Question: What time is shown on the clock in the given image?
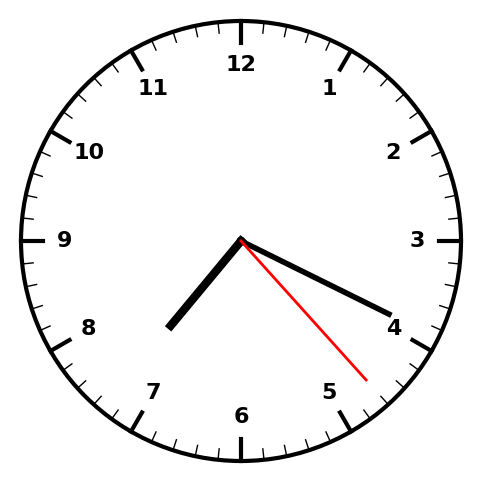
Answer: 07:19:23